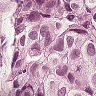
Metastatic tissue present: yes